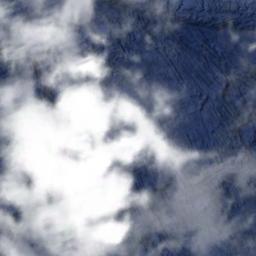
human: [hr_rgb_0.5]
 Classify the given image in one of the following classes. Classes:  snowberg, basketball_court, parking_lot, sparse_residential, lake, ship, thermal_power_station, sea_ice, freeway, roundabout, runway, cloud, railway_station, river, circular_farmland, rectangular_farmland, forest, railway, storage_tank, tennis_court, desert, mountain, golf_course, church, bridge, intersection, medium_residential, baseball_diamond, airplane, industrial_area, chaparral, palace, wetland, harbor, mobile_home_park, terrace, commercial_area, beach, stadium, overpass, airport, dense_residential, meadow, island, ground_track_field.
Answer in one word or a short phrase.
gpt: cloud